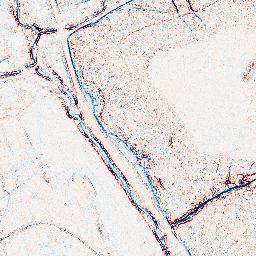
Category: classical
Decomposition family: uniform
Decomposition parameters: size: 3
Upsampling method: bicubic
Upsampling parameters: scale: 2
Upsampling scale: 2